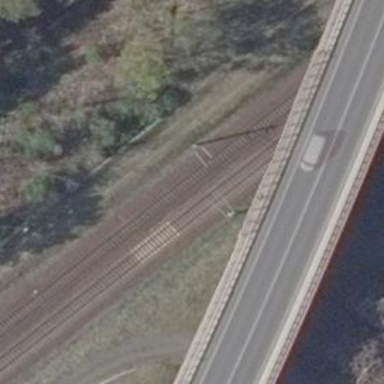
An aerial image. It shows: Railway milestone with catenary mast.